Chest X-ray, PA view. Patient: 64 years old, sex M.
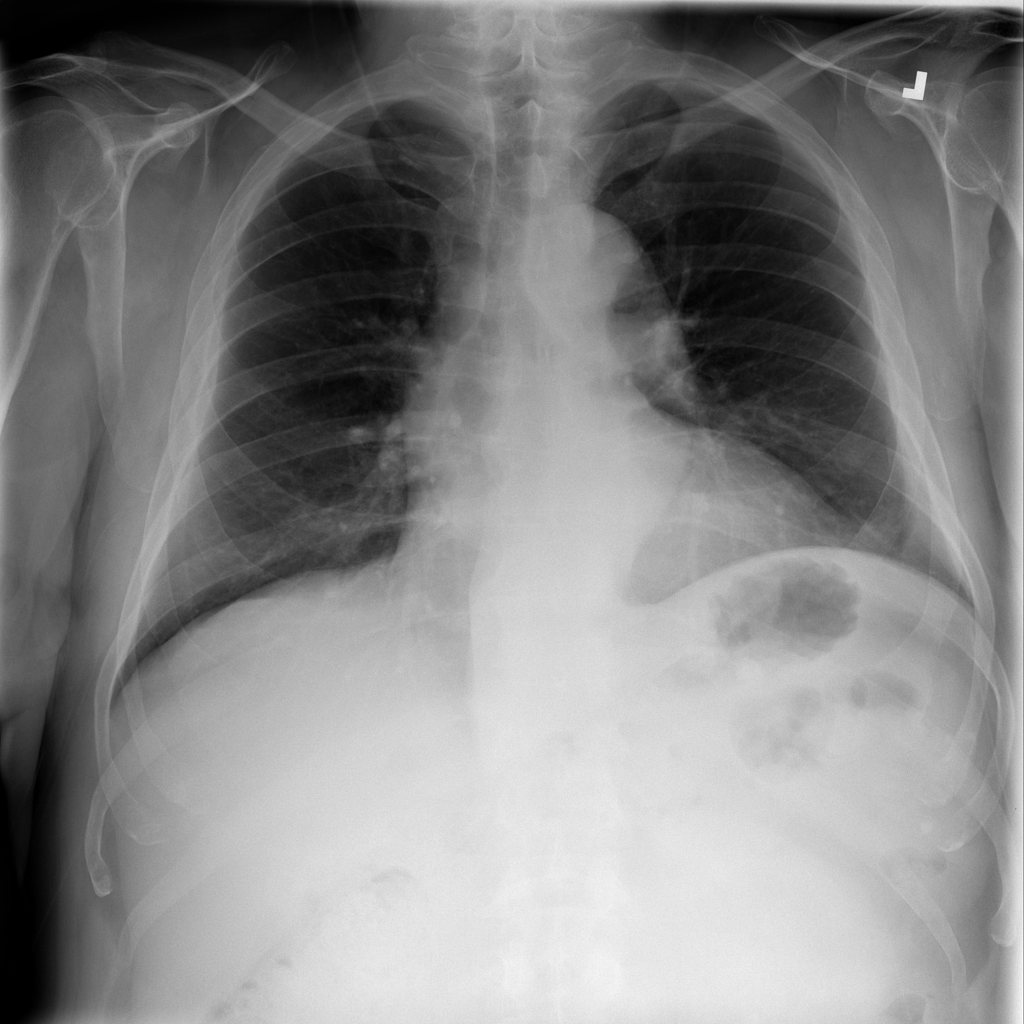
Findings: No Finding